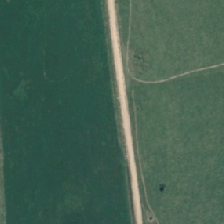
Land cover: high_producing_grassland